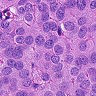
Metastatic tissue present: yes